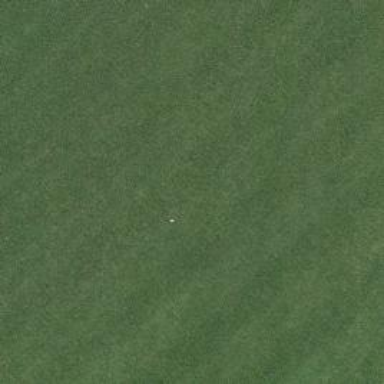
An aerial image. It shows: Golf hole.